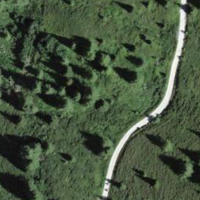
EUNIS habitat code: 26
Species observed at this site:
Empetrum nigrum
Campanula barbata